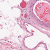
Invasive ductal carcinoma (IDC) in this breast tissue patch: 0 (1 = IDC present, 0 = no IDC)